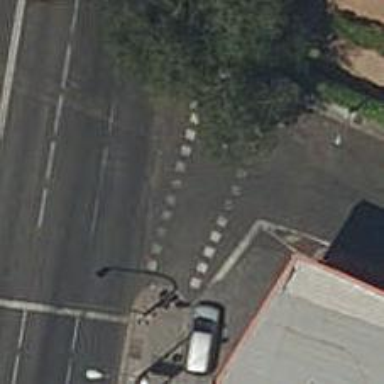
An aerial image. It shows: Crossing with traffic signals.